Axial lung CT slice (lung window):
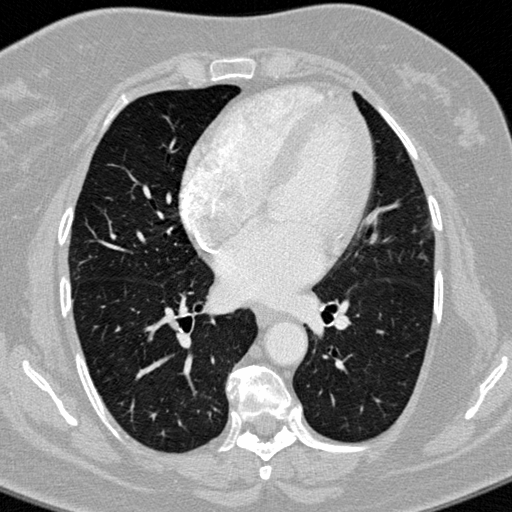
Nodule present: no